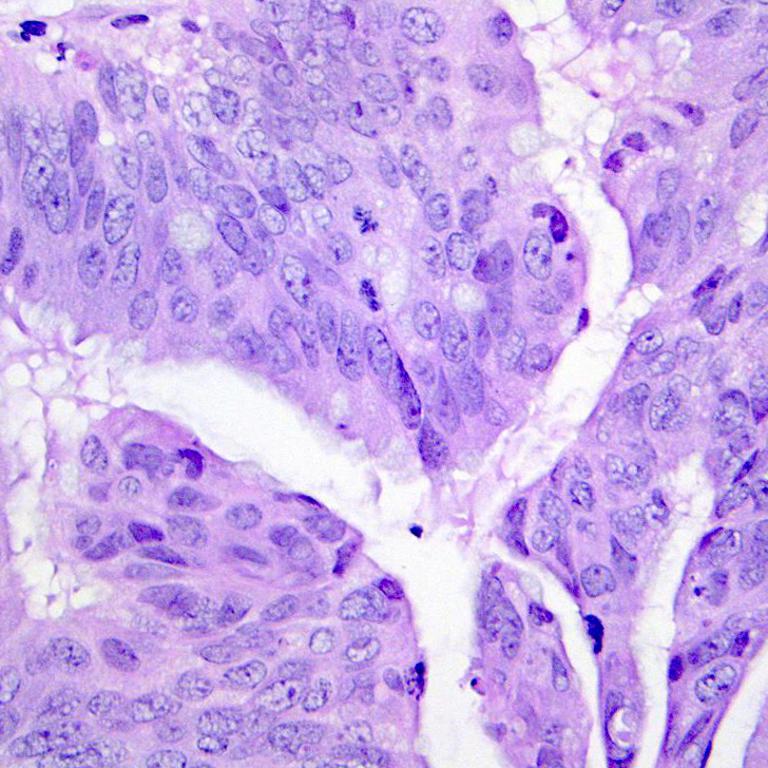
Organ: colon
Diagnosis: adenocarcinomas